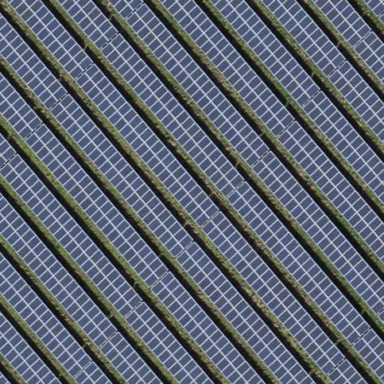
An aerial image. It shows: Solar photovoltaic panel generator.